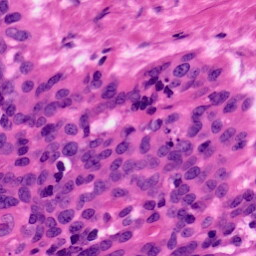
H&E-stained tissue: Ovarian